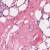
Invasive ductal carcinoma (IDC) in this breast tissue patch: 0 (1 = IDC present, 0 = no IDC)